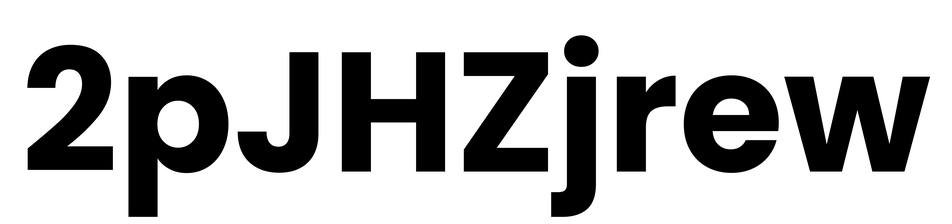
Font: Poppins-Bold